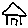
Label: house